Field crop: maize
Growth stage: 2
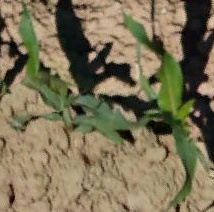
Species: maize